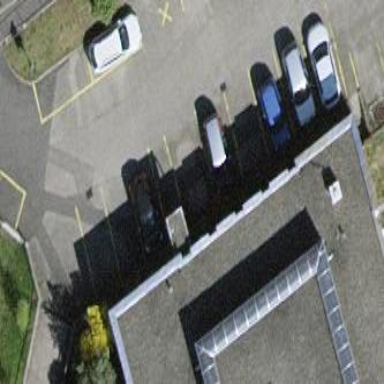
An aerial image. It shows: Parking space.